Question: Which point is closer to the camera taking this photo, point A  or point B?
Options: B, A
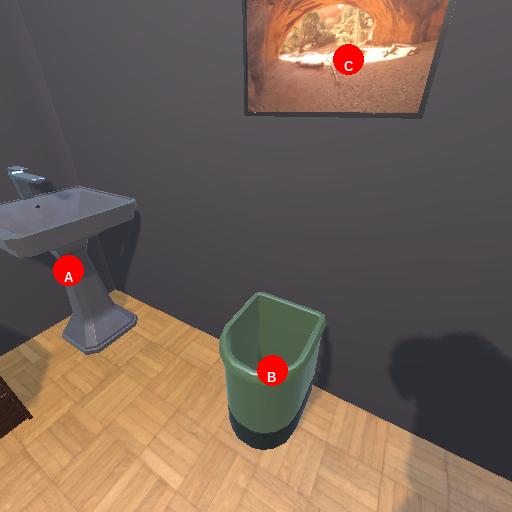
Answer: B